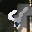
Label: 4